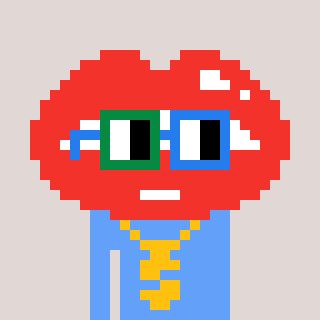
a pixel art character with square green and blue glasses, a lips-shaped head and a blue-colored body on a warm background